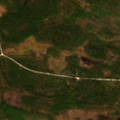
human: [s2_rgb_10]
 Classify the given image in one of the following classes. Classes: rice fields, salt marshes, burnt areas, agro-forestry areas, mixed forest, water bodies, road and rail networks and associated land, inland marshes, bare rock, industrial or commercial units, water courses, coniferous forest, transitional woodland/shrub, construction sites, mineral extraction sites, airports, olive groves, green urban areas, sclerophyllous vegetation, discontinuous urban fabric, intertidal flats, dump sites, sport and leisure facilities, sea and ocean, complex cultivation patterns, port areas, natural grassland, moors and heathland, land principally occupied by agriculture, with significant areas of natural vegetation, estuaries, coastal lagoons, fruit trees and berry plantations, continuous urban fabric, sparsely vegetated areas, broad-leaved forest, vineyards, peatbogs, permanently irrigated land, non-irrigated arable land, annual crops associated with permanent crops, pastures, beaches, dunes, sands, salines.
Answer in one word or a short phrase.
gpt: coniferous forest, transitional woodland/shrub, peatbogs